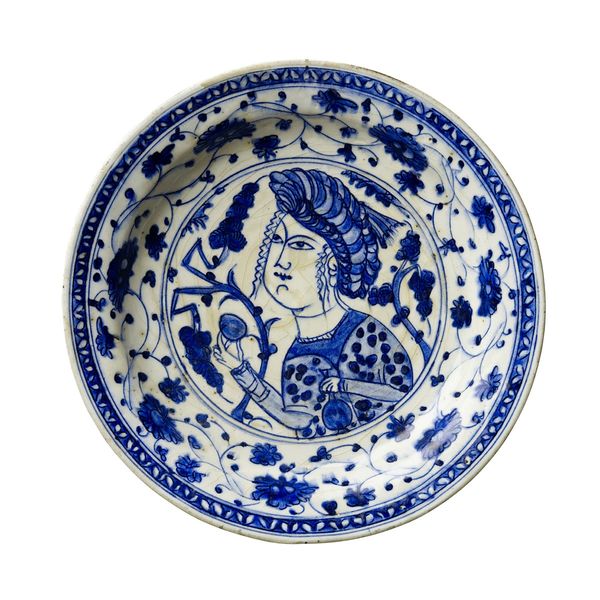
Standort: Hamburg
Institution: Museum für Kunst und Gewerbe Hamburg
Schlagwörter: mann, trinken, schale, keramik, wein, becken, glasur, kobaltblau, jugendlicher, cobaltblau, blumenornamente, serviergeschirr, frittenporzellan